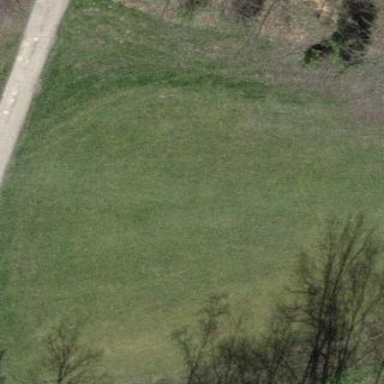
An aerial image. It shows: Grassy area designated as golf fairway.